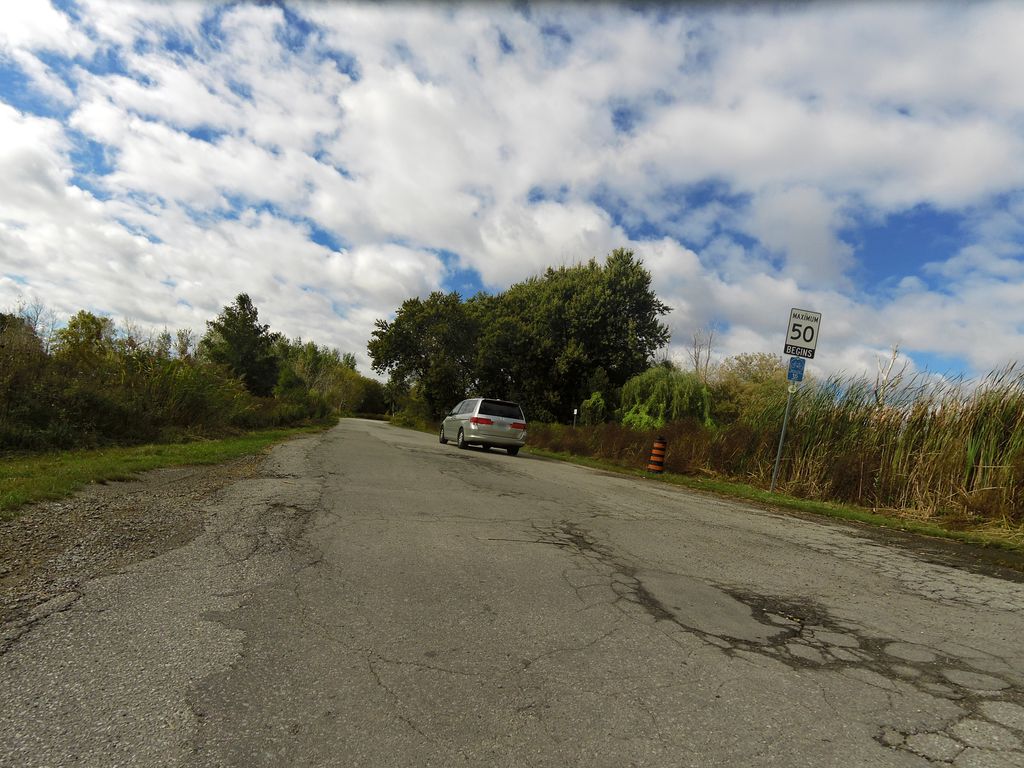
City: toronto